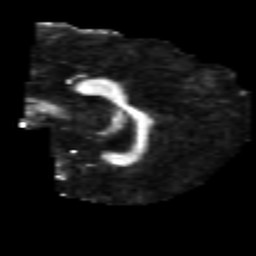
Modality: FA
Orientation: sagittal
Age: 38
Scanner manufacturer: philips
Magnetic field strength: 3 T
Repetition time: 8.592 s
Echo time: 0.1268 s